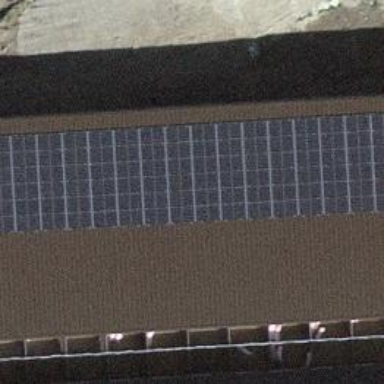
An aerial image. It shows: Solar power generator using photovoltaic method with solar photovoltaic panel types.